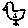
Label: bird